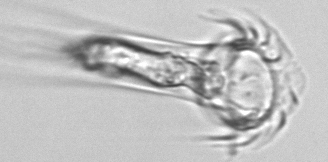
Label: Tintinnina